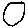
Label: circle